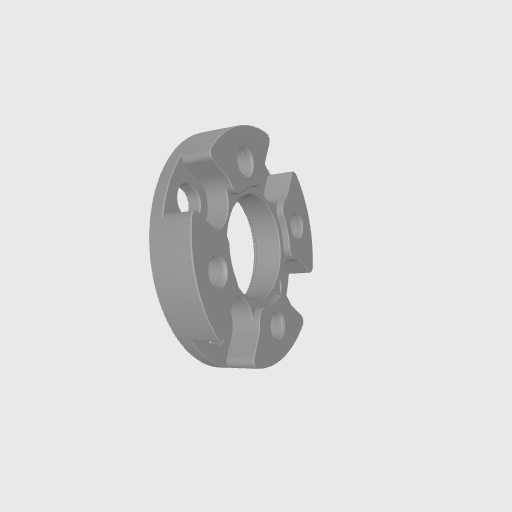
Part: CounterborePatternSpacer6